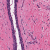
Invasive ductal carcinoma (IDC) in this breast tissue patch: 0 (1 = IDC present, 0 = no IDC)